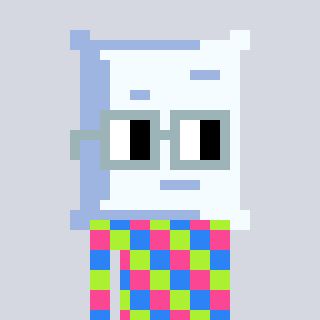
a pixel art character with square dark gray glasses, a pillow-shaped head and a peachy-colored body on a cool background